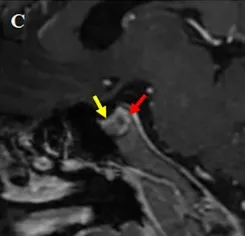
Preoperative dynamic contrast-enhanced MRI of the pituitary. (A-C) Case 1. The pituitary gland demonstrates heterogeneous enhancement, with bilateral areas of hypointense signal. ; Smaller (about 3 x 3.5 mm) on left side (yellow solid arrow,. A red solid arrow points to a non-enhancing area, representing a posterior pituitary cyst (C). ; Sagittal views in.
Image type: radiology (mri)